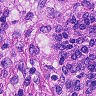
Metastatic tissue present: no